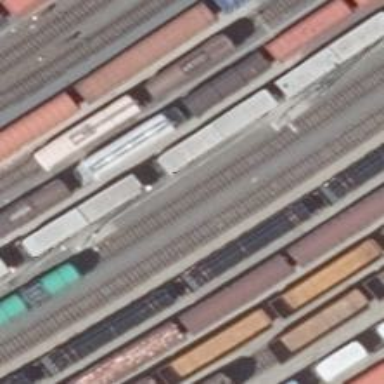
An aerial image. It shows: Rail yard with electrified contact lines for railway operations.